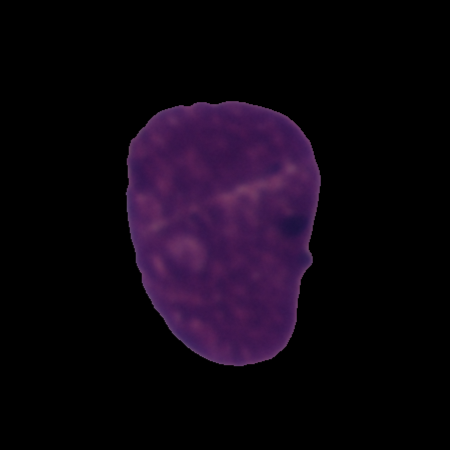
Label: cancer